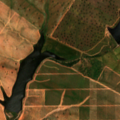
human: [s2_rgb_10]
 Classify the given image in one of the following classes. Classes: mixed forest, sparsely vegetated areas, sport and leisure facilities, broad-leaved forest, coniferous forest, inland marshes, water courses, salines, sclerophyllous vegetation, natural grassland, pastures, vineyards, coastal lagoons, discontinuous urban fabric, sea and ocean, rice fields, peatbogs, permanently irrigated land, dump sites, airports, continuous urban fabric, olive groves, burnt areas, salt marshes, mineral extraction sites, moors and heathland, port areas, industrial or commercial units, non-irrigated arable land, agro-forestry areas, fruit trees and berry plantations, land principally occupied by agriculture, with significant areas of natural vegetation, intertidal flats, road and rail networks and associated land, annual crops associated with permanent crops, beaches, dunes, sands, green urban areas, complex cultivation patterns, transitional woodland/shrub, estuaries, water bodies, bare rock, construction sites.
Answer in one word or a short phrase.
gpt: continuous urban fabric